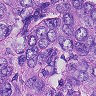
Metastatic tissue present: yes